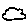
Label: cloud